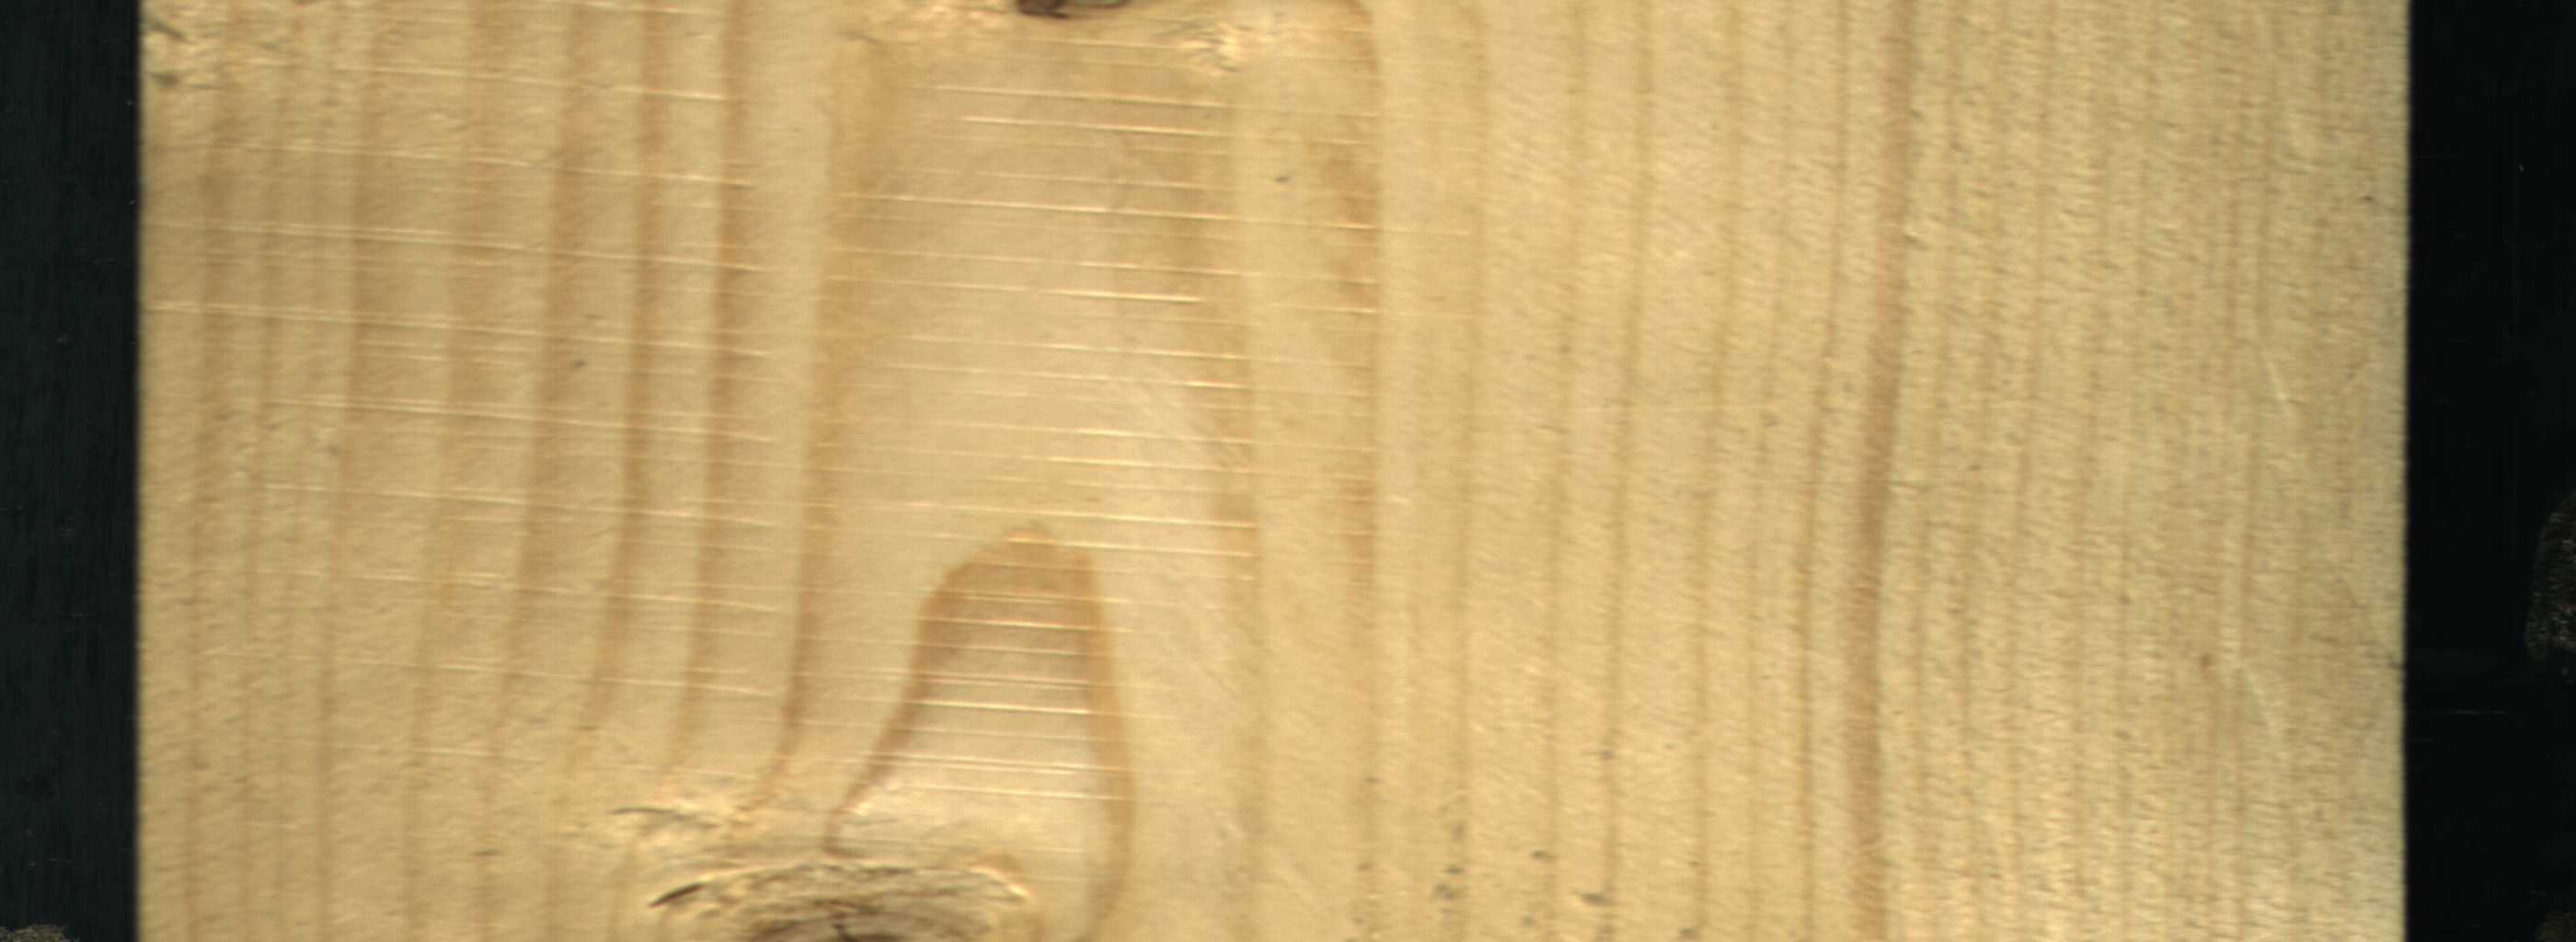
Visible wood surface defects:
Dead_Knot
Live_Knot